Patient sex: M
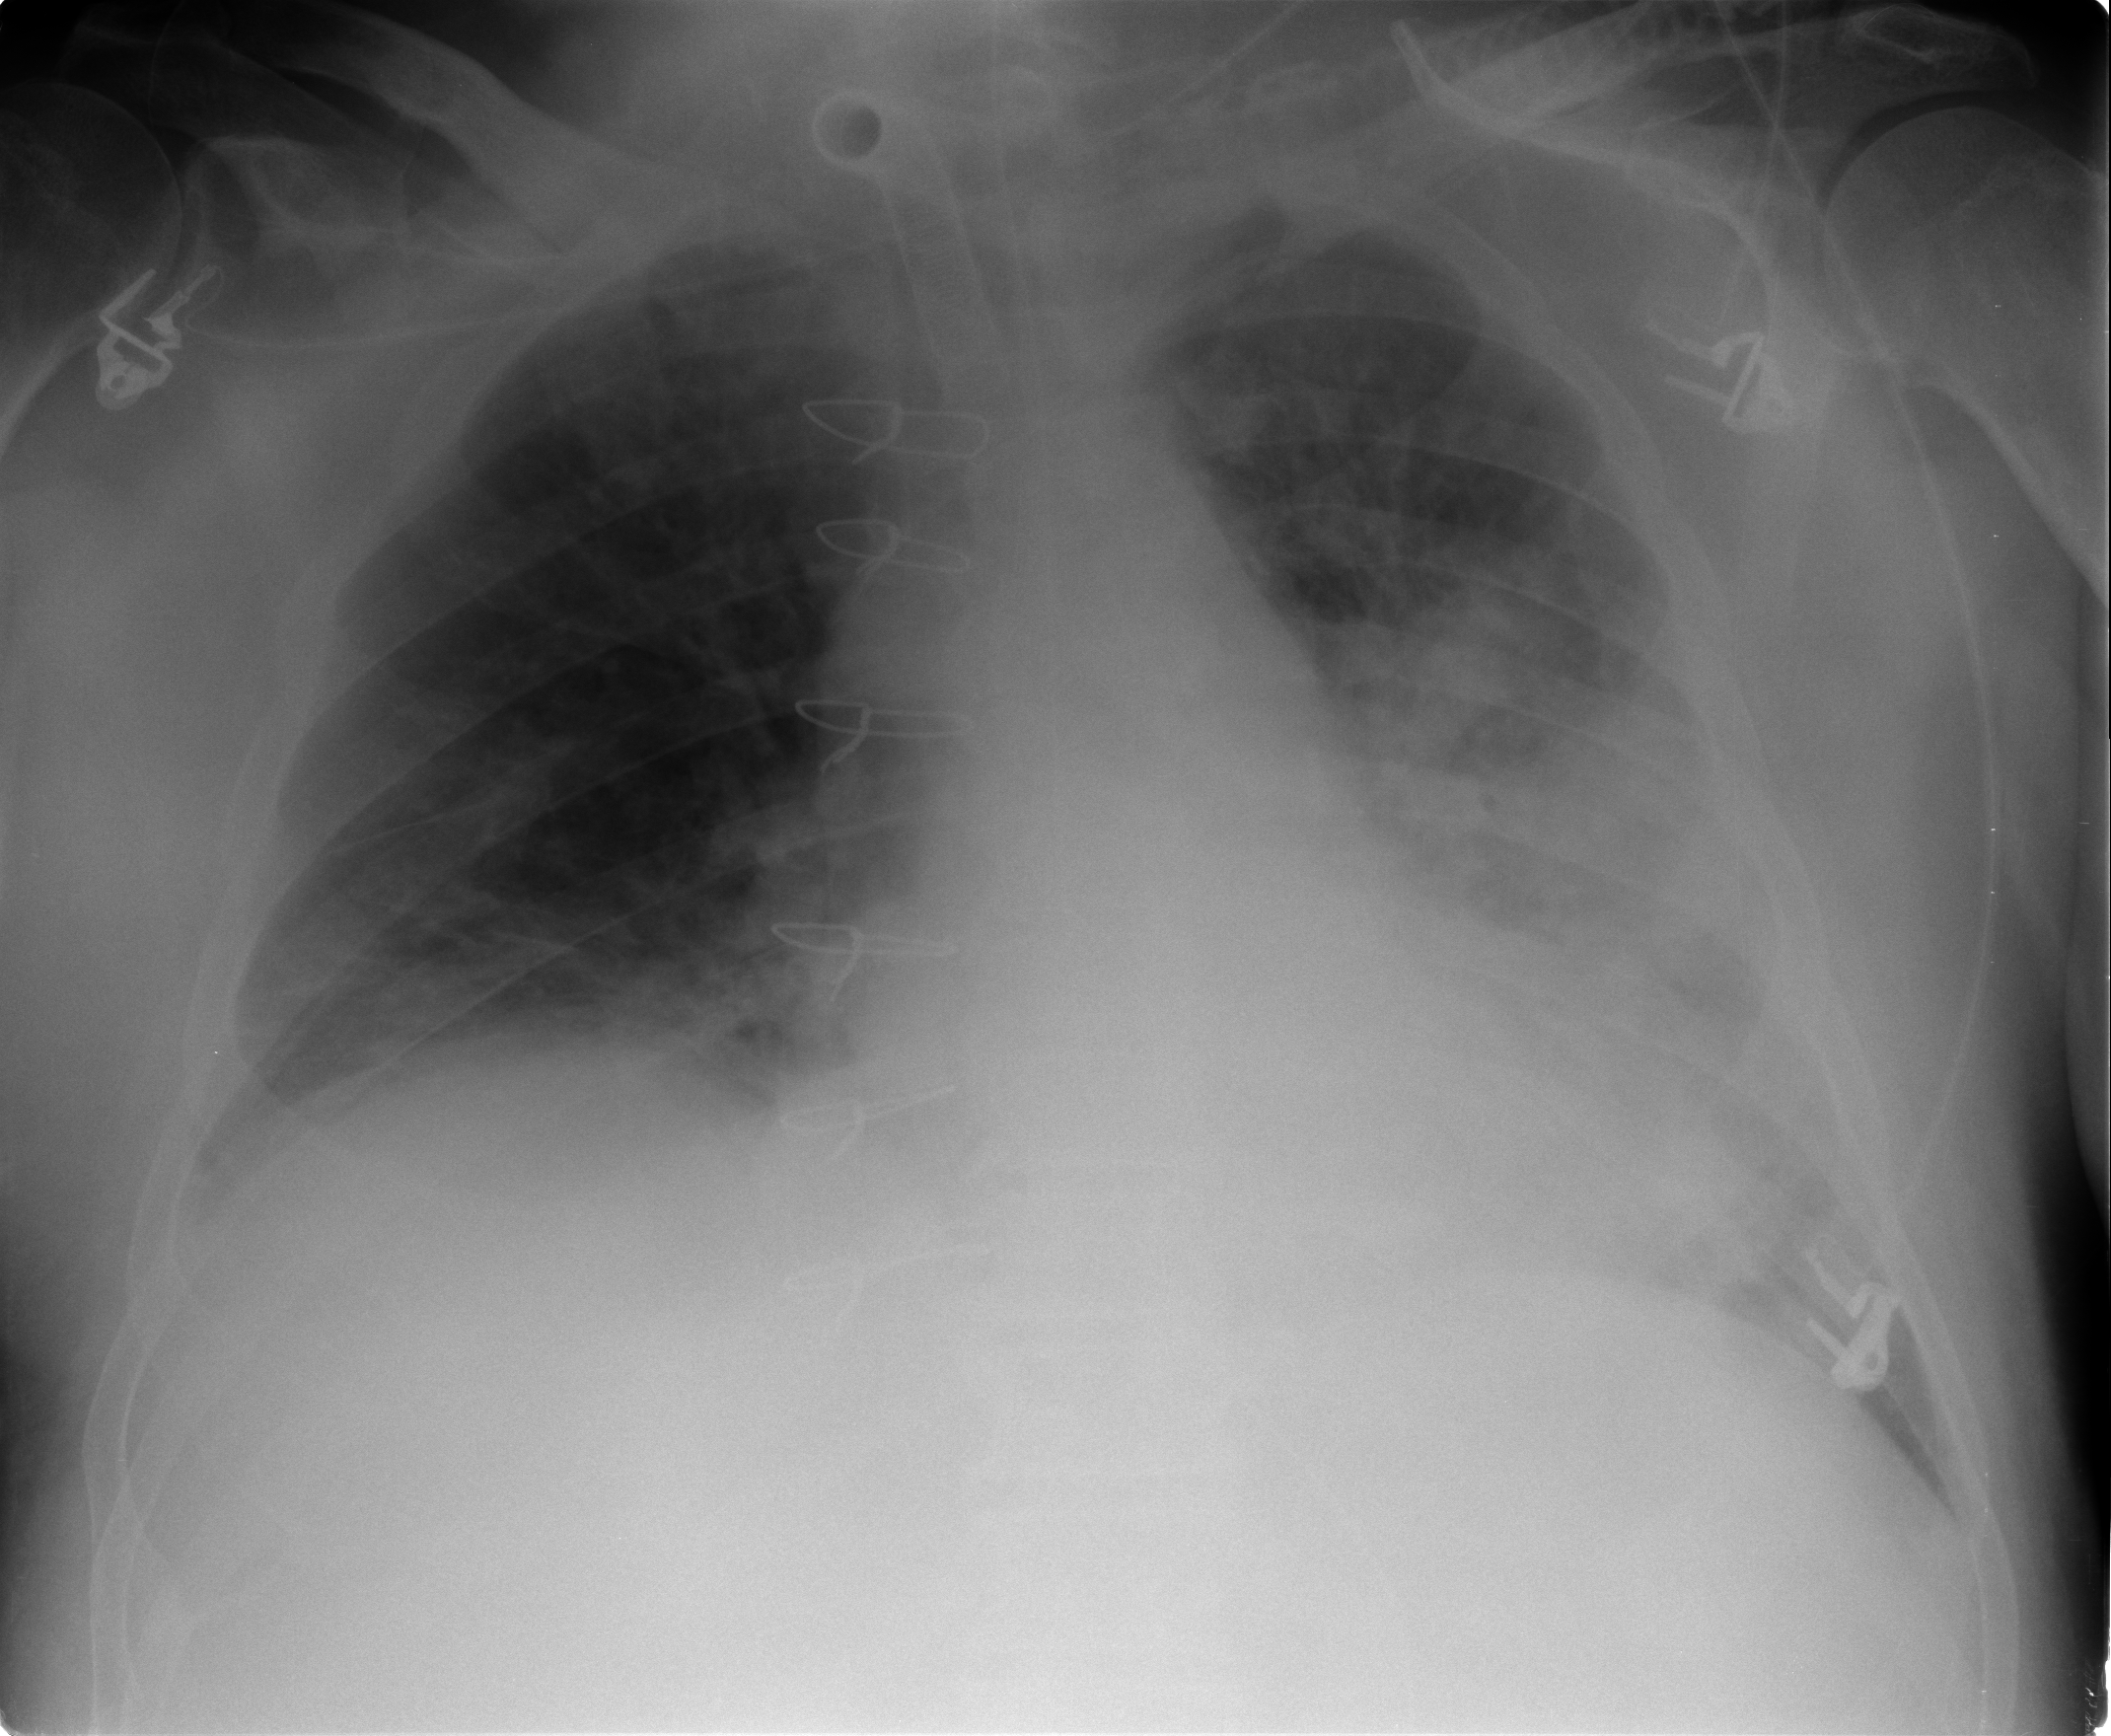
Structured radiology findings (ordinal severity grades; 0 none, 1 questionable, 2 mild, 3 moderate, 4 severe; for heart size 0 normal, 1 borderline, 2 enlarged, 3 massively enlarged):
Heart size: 1
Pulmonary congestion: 2
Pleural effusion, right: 2
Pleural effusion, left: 1
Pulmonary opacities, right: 0
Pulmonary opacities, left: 3
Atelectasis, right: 2
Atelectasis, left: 3